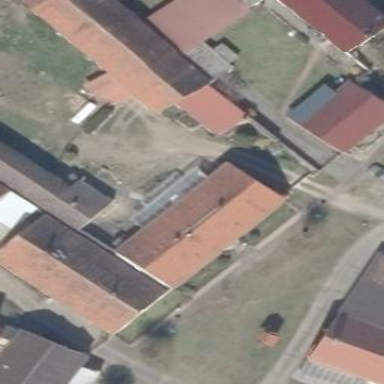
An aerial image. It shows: Residential building.